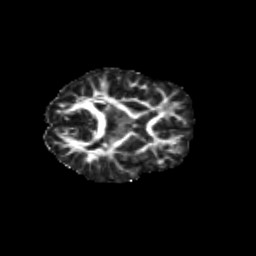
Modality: FA
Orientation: axial
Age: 9
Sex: female
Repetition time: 9.512 s
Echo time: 0.089 s